Interaction volume radius: 10 \u00c5
Interaction volume height: 45 \u00c5
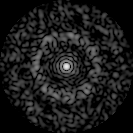
Disorder parameter: 0.855